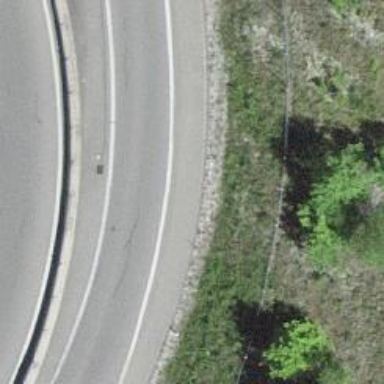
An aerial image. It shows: Asphalt trunk highway designated as motorroad.